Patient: sex F, age 68
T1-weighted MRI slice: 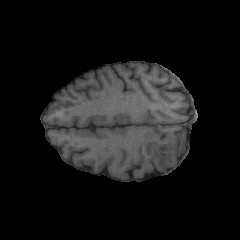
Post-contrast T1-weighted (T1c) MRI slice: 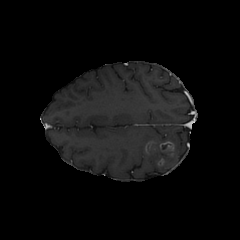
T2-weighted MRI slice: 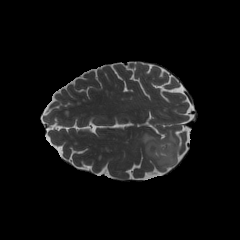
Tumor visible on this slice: yes
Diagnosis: Glioblastoma, IDH-wildtype
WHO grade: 4